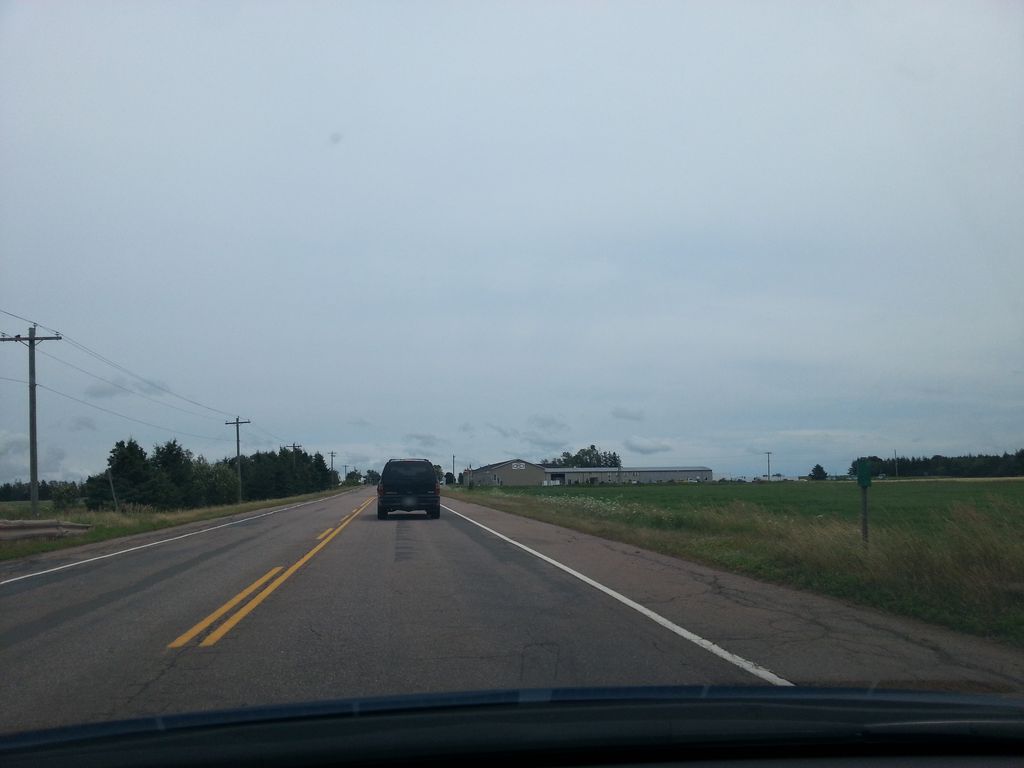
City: charlottetown